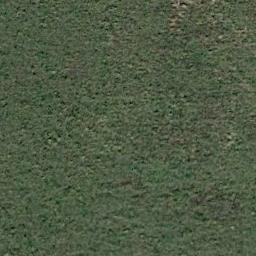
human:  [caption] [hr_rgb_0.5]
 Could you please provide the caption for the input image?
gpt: The meadow is consist of green grass and dry grass .

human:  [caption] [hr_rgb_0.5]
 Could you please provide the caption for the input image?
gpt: The meadow is dense but uneven .

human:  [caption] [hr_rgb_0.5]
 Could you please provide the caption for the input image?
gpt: This meadow has evenly distributed dense grasses .

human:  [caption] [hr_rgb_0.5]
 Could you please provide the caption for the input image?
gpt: A dense meadow with many green grass .

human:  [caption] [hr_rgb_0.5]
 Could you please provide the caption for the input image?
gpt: There are four yellow lines on the grass .